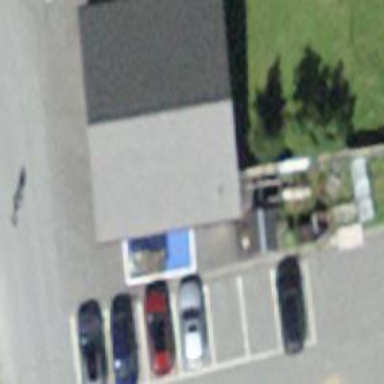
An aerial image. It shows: Charging station.